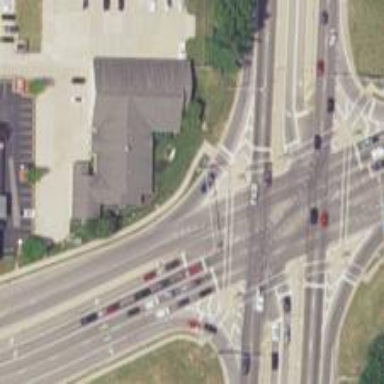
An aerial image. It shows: Crossing with marked lines on the road.